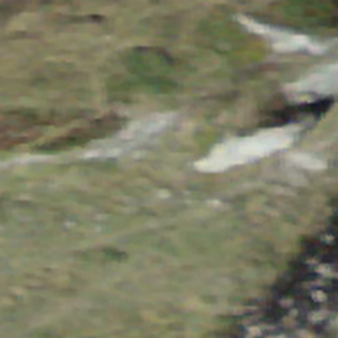
Label: other